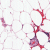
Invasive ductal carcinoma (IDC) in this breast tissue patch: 0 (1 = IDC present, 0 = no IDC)